Question: This is likely something simple, but I can't work it out.
I am loading a dataset looking like this, but which runs from -50 through to 1500:
'''
Name ExpA ExpB -50 -49 -48 -47 -46 -45 -44
sampleA Light Low 12.326 12.326 12.328 36.979 36.979 24.566 24.652
SampleB Light High 0.0 9.333 9.3233 37.302 46.628 18.651 18.651
SampleC Dark Low 0.0 0.0 0.0 13.575 40.725 27.150 0.0
'''
I perform a melt on the data:
'''
x.melt <-melt(x, id=c("Name","ExpA", "ExpB"))
x.melt
Name ExpA ExpB variable value
1 SampleA Light Low -50 12.326402
2 SampleB Light High -50 0.000000
3 SampleC Dark Low -50 14.242440
4 SampleD Dark High -50 0.000000
9 SampleA Light Low -49 12.326402
10 SampleB Light High -49 9.325700
11 SampleC Dark Low -49 0.000000
12 SampleD Dark High -49 8.792096
...etc...
'''
and I want to plot the data. This works fine in every aspect other than the x axis. If I don't include the 'as.numeric()' in the x-axis call then it determines my axis is a discrete variable. My basic code is:
'''
p <- ggplot(data=x.melt, aes(x=as.numeric(variable), y=value, colour=ExpA))
p +
stat_smooth(method="loess", span=0.05, se=TRUE)
'''
Which as you can just about see, starts the x axis from zero rather than the -50.

Is there a way to correctly interpret the variable column for the axis call?
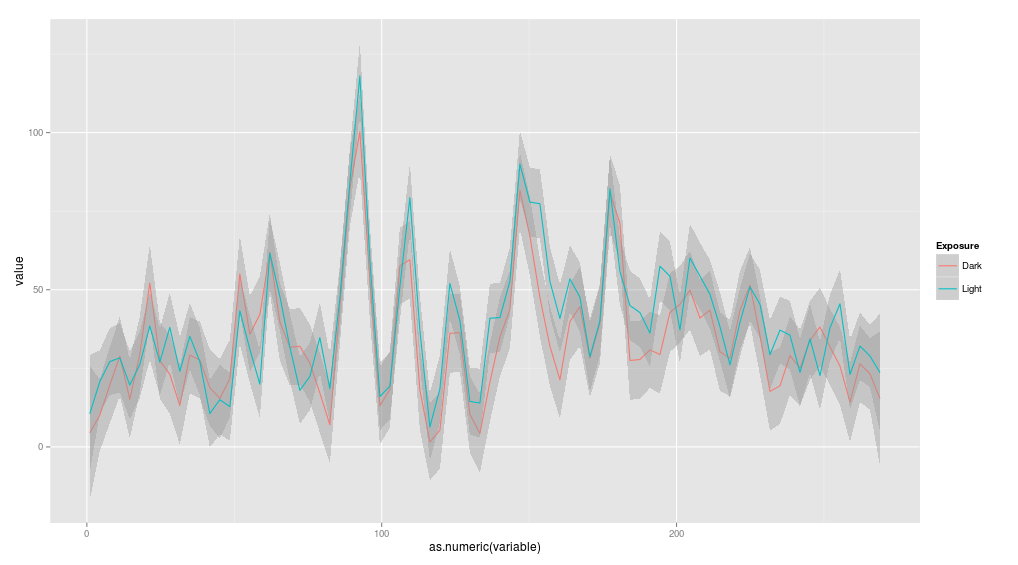
Answer: I'm assuming that the column called variable is a factor. When you convert a factor to numeric, you're telling R that you want to replace the value with the index of that value in the factor's levels. For example, let
'''
a <- c(3, -1, 1)
b <- factor(a)
b
# [1] 3 -1 1
# Levels: -1 1 3
'''
Notice how it sorts the levels. So when you call 'as.numeric', it will replace any value of '-1' with '1', because '-1' is the first level, and so on. See this
'''
as.numeric(b)
# [1] 3 1 2
'''
---
There are ways convert a factor to a numeric vector and preserve the values. An efficient way is to do this
'''
as.numeric(levels(b))[b]
# [1] 3 -1 1
'''
And to address your specific problem, try
'''
p <- ggplot(data=x.melt, aes(x=as.numeric(levels(variable))[variable], y=value, colour=ExpA))
p + stat_smooth(method="loess", span=0.05, se=TRUE)
'''